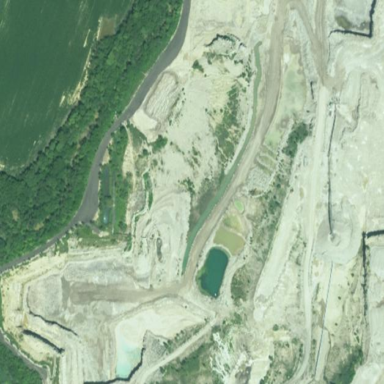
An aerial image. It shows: Quarry area.